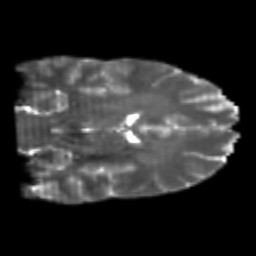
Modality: T2w
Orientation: coronal
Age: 21
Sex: male
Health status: healthy
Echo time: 0.074 s